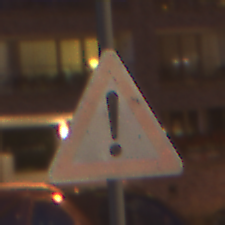
Verkehrszeichen: Gefahrenstelle
Umgebung: Outdoor, Urban
Tageszeit: Night
Wetter: PartlyCloudy
Licht: Artificial
Jahreszeit: NotSpecified
Kontrast: HighContrast